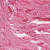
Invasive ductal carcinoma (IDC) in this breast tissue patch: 0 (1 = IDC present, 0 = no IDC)